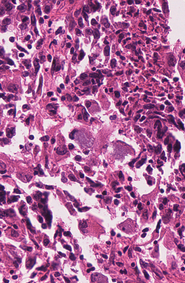
Tumor epithelial tissue: yes
Tumor-associated stroma tissue: yes
Normal tissue: no